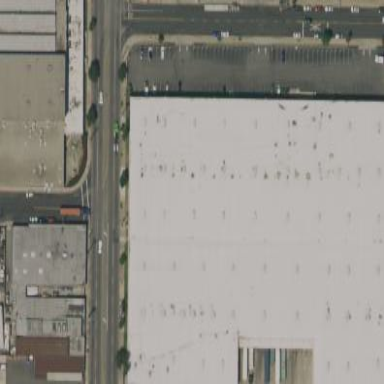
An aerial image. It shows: Warehouse building.